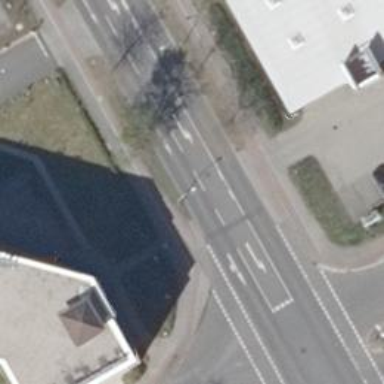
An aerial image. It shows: Tertiary road with asphalt surface. It has sidewalks on both sides and cycle tracks on both sides as well.